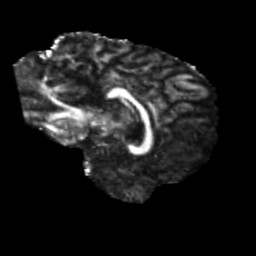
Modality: FA
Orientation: sagittal
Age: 50
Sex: female
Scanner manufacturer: siemens
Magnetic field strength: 3 T
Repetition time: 5.25 s
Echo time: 0.08 s